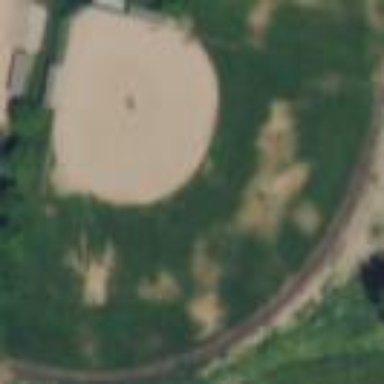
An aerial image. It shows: Baseball pitch for leisure and sports activities.